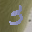
Label: 3